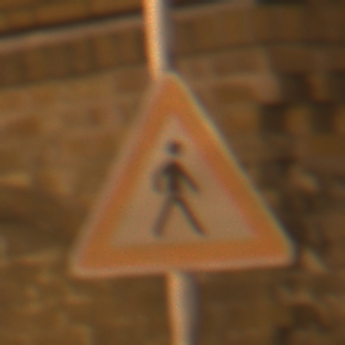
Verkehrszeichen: FussgaengerLinks
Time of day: Night
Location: Outdoor (Urban)
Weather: Clear
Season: NotSpecified
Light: Artificial